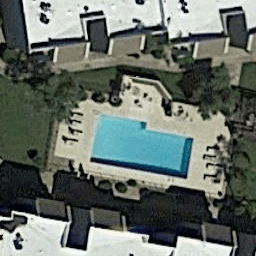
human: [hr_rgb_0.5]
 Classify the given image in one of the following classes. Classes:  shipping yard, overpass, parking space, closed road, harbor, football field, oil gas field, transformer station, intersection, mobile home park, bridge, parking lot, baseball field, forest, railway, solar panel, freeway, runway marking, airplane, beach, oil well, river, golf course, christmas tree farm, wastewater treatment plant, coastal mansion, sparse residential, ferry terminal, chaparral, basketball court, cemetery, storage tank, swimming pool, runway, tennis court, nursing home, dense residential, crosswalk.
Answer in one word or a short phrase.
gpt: swimming pool